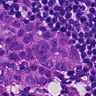
Metastatic tissue present: yes